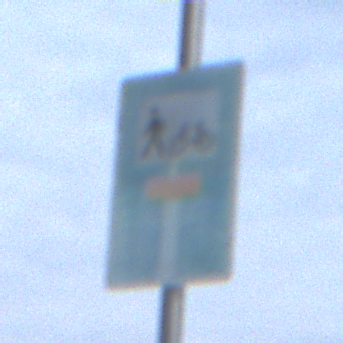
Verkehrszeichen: SackgasseRadverkehrFussgaengerDurchlaessig
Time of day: MorningAfternoon
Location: Outdoor (Nature)
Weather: PartlyCloudy
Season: NotSpecified
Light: Natural